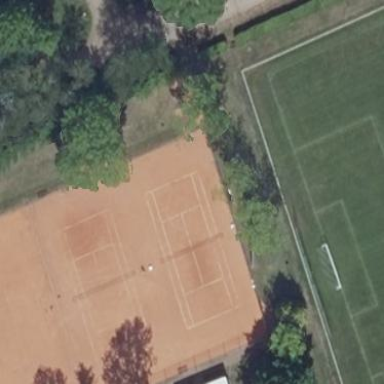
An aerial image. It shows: Tennis court on the leisure land pitch.